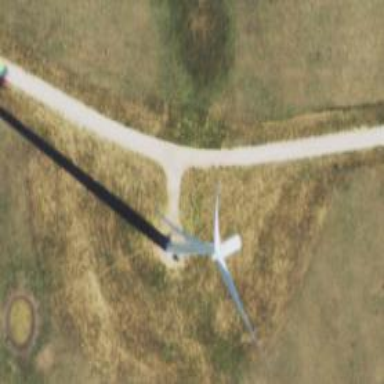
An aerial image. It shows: Wind turbine generator that utilizes wind as its source for generating electricity. It is of the horizontal axis type.